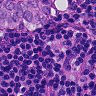
Metastatic tissue present: yes